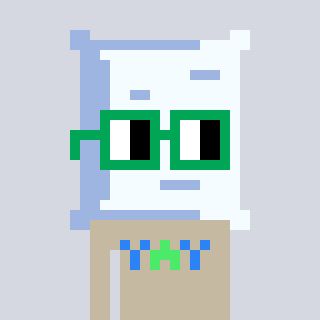
a pixel art character with square green glasses, a pillow-shaped head and a bege-colored body on a cool background